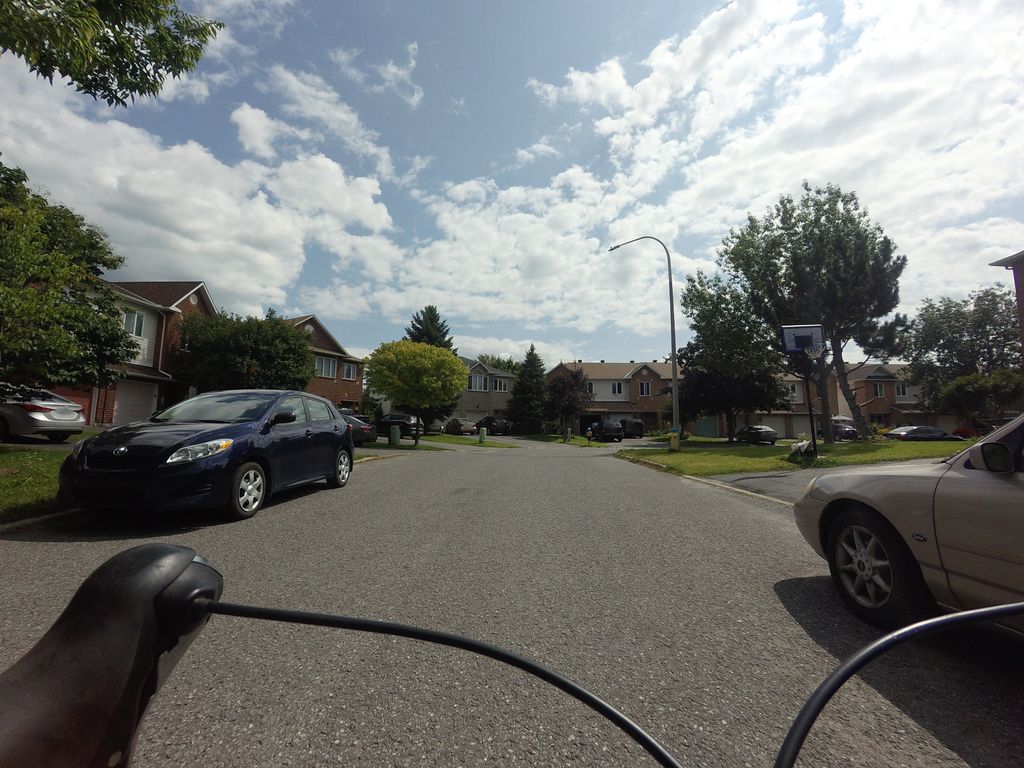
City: ottawa-gatineau